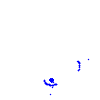
Particle: electron